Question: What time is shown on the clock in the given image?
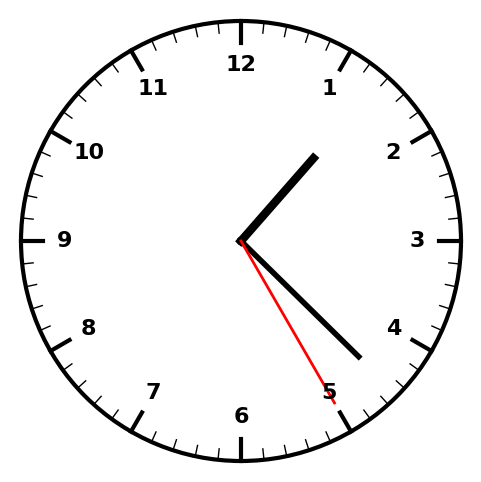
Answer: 01:22:25